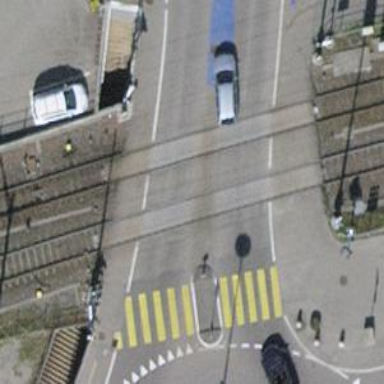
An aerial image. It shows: Railway level crossing.